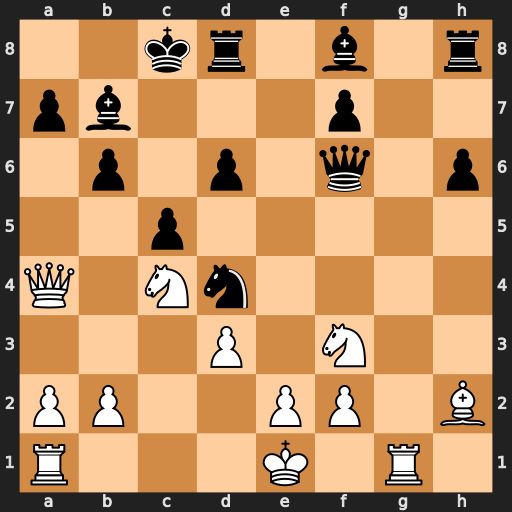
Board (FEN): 2kr1b1r/pb3p2/1p1p1q1p/2p5/Q1Nn4/3P1N2/PP2PP1B/R3K1R1
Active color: w
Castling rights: Q
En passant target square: -
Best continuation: Nxd4 Qxd4 Qxa7